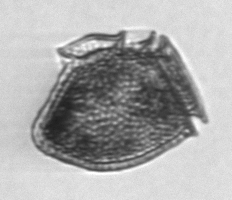
Label: Dinophysis_norvegica